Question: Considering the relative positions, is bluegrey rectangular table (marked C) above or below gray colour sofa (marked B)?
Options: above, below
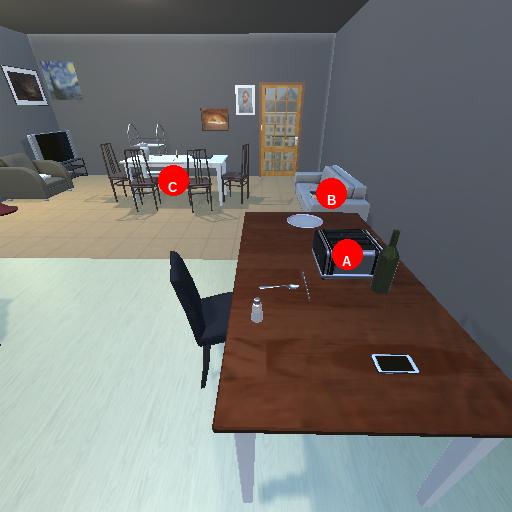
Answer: above